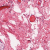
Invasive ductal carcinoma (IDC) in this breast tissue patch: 0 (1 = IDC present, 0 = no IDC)